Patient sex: M
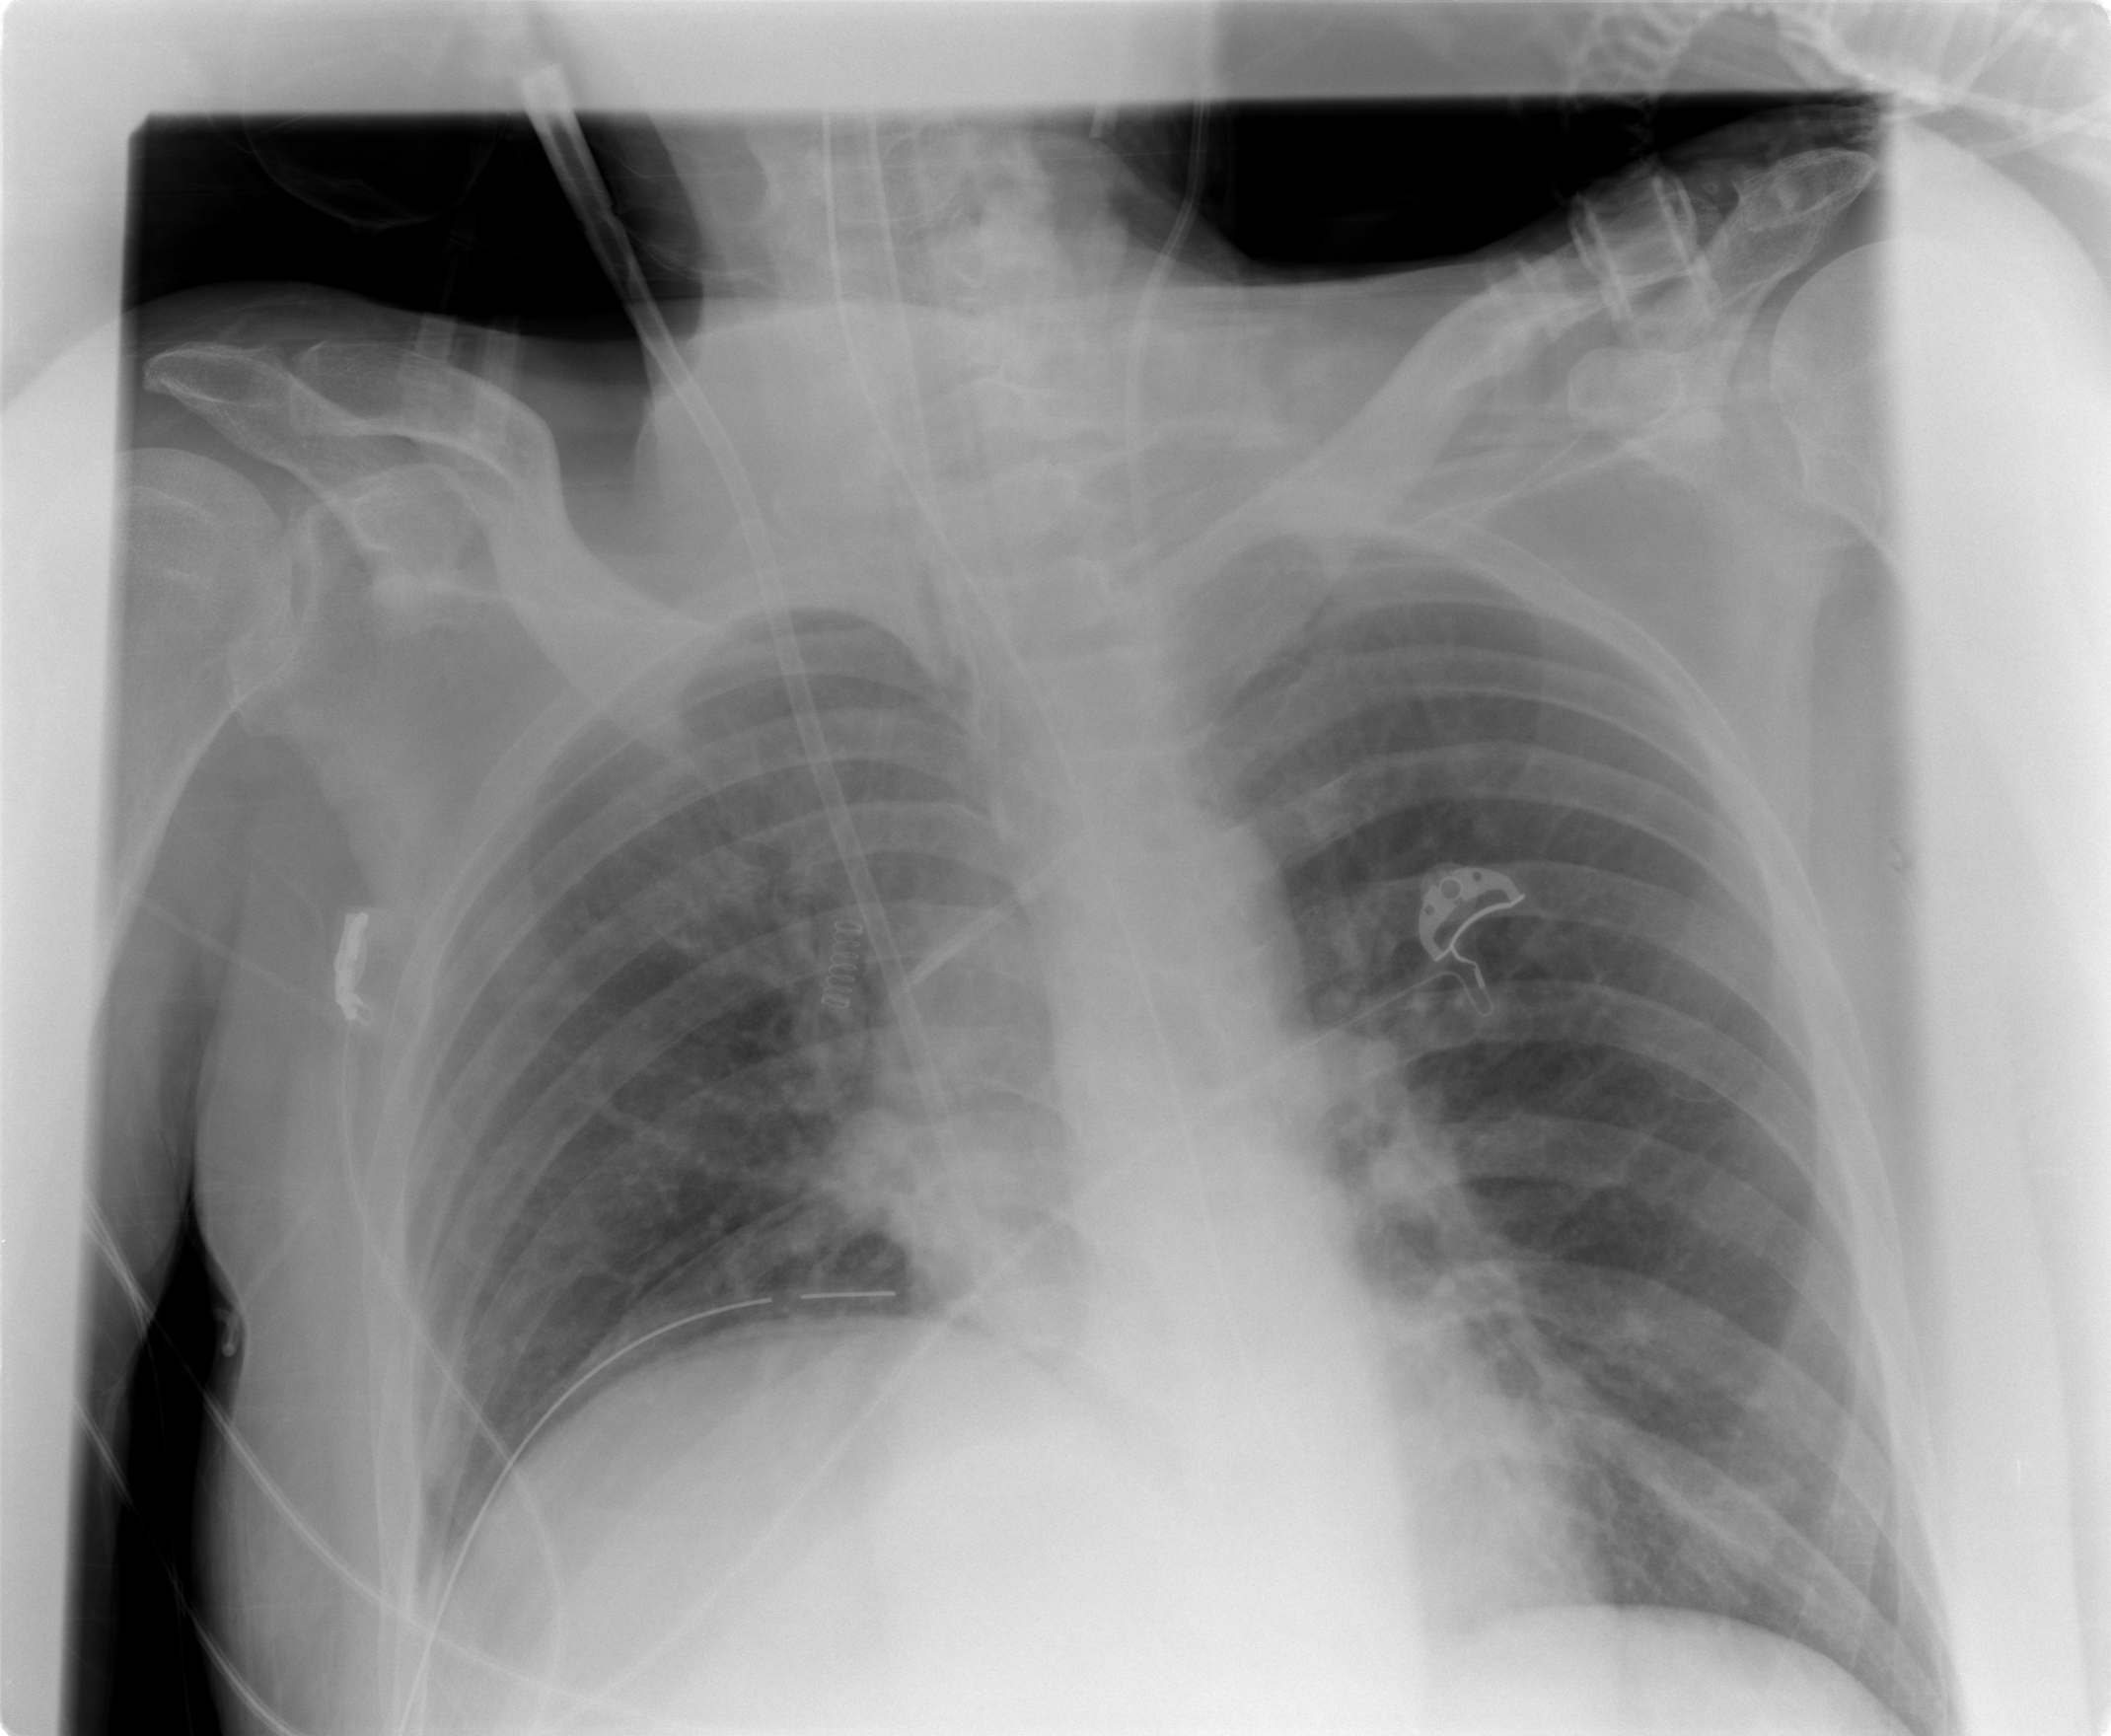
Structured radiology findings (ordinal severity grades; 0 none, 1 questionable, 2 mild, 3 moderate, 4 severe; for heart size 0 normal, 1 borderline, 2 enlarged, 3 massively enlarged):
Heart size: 0
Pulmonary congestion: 0
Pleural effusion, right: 0
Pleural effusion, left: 0
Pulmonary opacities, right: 0
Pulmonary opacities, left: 0
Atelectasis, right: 2
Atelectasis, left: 1